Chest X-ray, PA view. Patient: 55 years old, sex M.
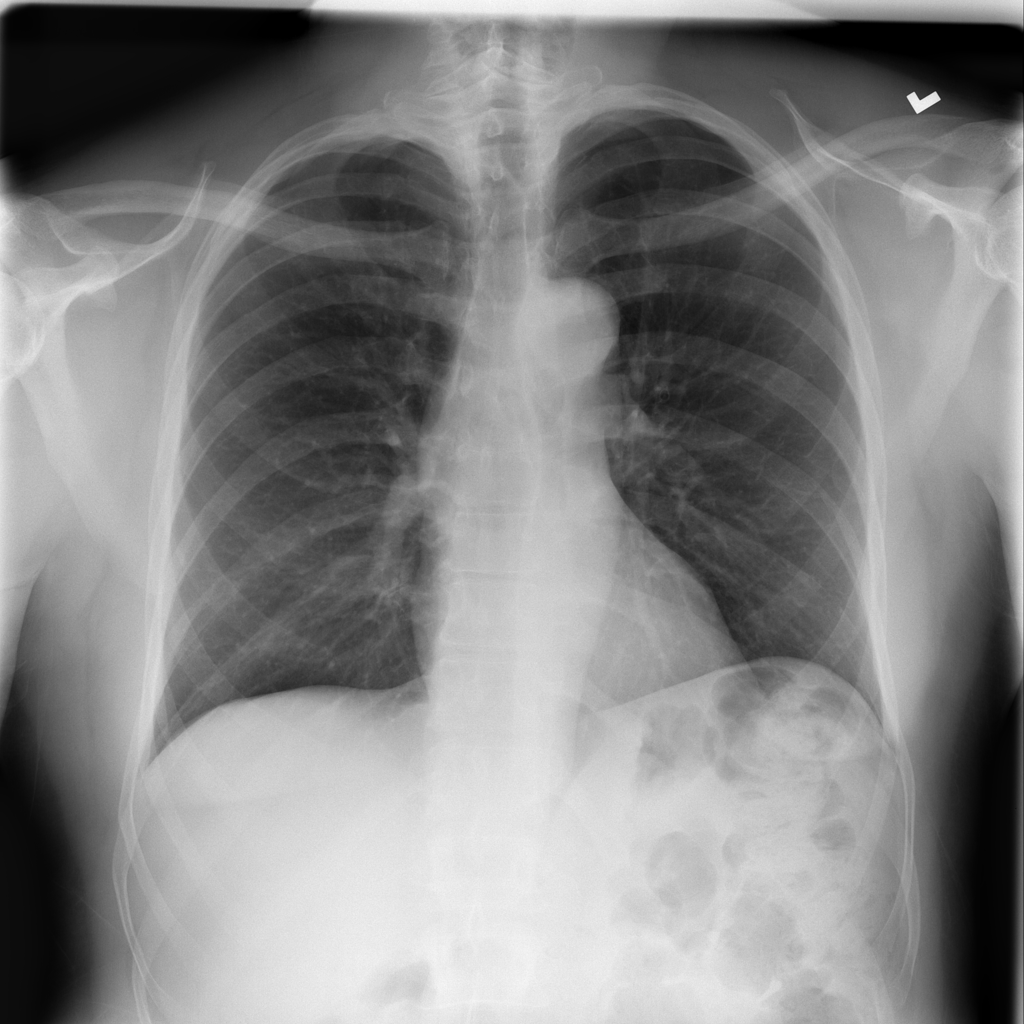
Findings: No Finding